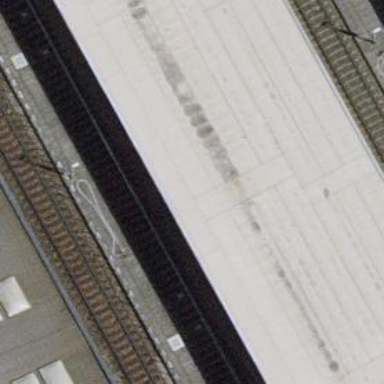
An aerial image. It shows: Railway signal.